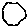
Label: hexagon